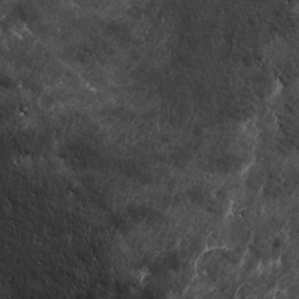
Label: non_frost